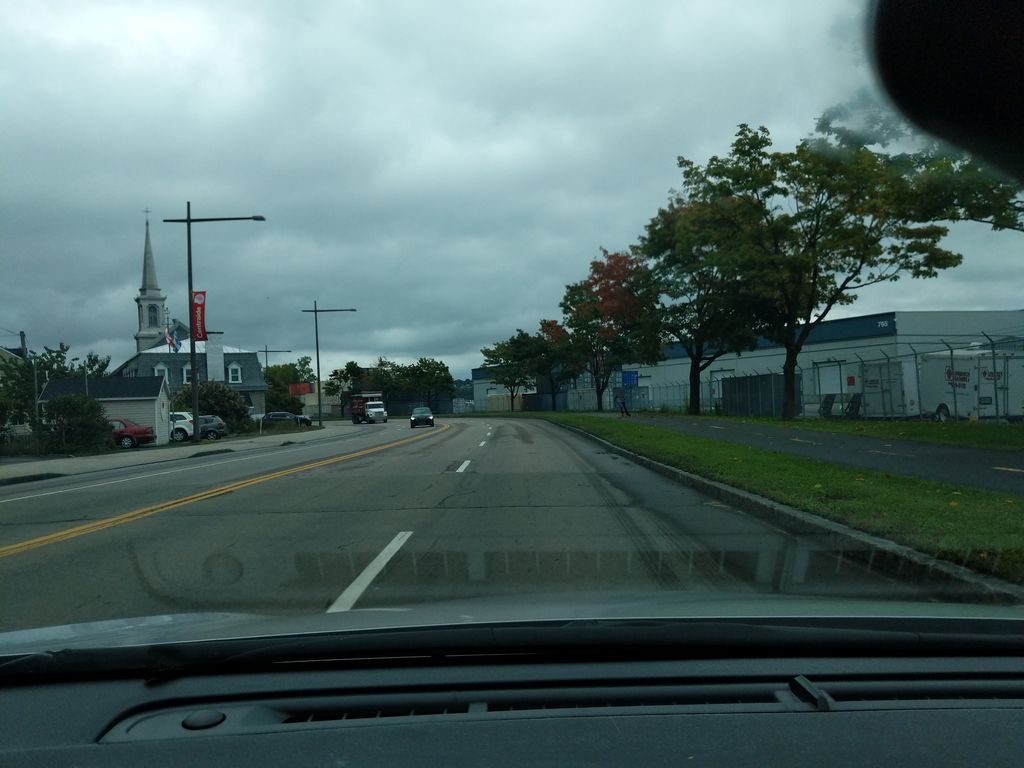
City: quebec_city